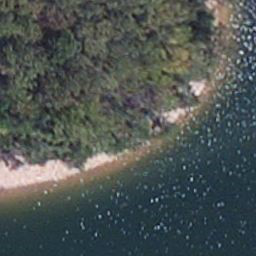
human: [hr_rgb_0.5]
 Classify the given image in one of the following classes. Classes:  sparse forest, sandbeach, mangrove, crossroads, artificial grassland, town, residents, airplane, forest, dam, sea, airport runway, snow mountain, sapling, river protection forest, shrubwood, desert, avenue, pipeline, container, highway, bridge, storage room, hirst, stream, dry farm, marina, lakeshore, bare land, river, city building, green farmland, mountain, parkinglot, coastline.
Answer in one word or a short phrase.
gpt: lakeshore